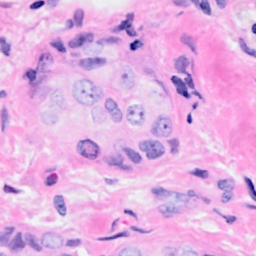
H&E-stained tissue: Breast